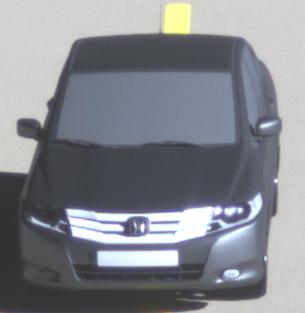
Make: Honda
Model: City
Detailed model: Gen. 6
Model produced from: 2008
Model produced until: 2013
Doors: 4
Color: gray
Road condition: dry road
Daytime: midday
Contrast: high contrast